Field crop: tomato
Growth stage: 1
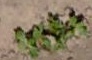
Species: portulaca